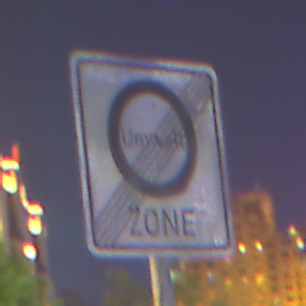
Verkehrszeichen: EndeUmweltzone
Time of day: Night
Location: Outdoor (Urban)
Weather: PartlyCloudy
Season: NotSpecified
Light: Natural